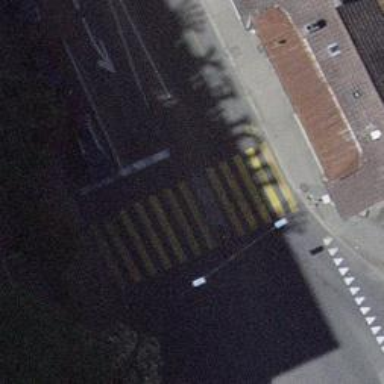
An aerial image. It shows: Road crossing with traffic signals and central island.